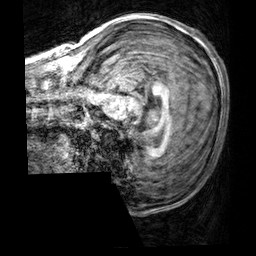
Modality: T1w
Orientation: sagittal
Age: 22
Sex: male
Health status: healthy
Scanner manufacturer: siemens
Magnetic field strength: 3 T
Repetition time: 2.3 s
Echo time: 0.00303 s